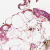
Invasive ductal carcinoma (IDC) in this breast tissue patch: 0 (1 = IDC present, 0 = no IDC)